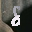
Label: 8